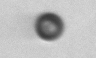
Label: bead